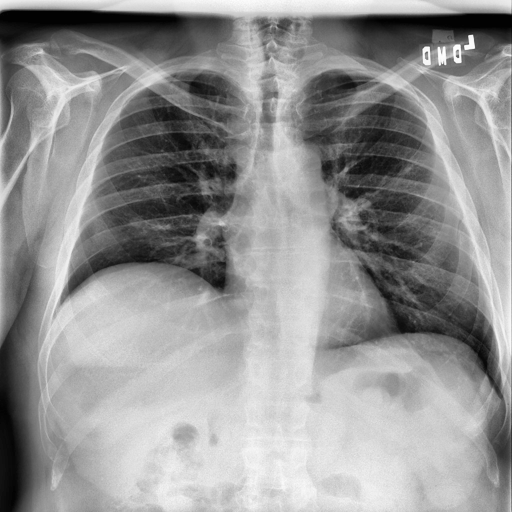
Finding: NORMAL